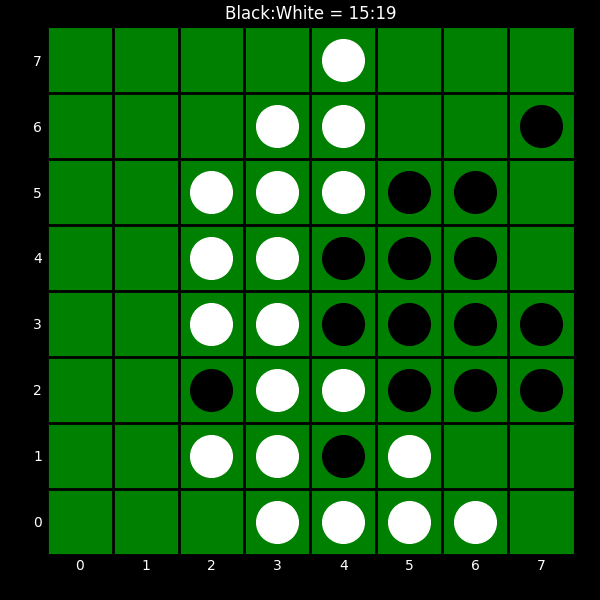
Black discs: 15
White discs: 19